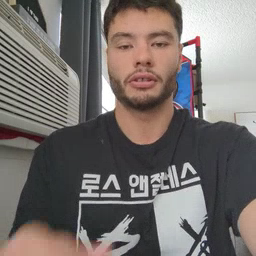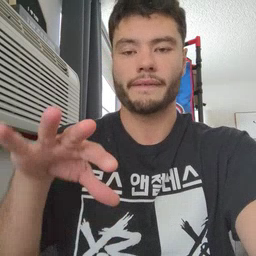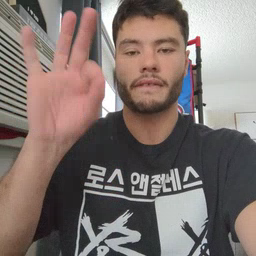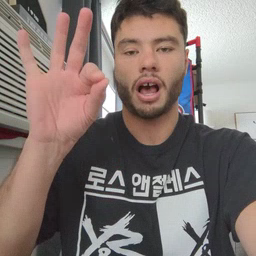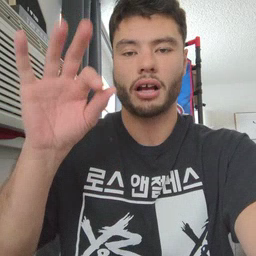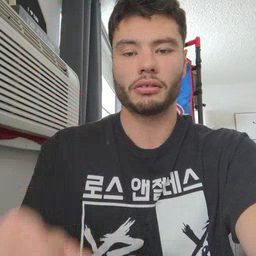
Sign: find